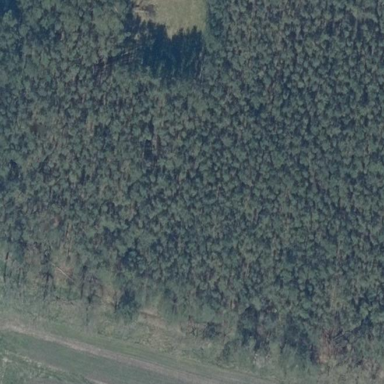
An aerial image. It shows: Forest area.